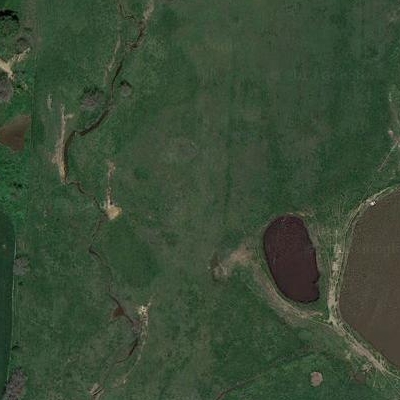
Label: aGrass